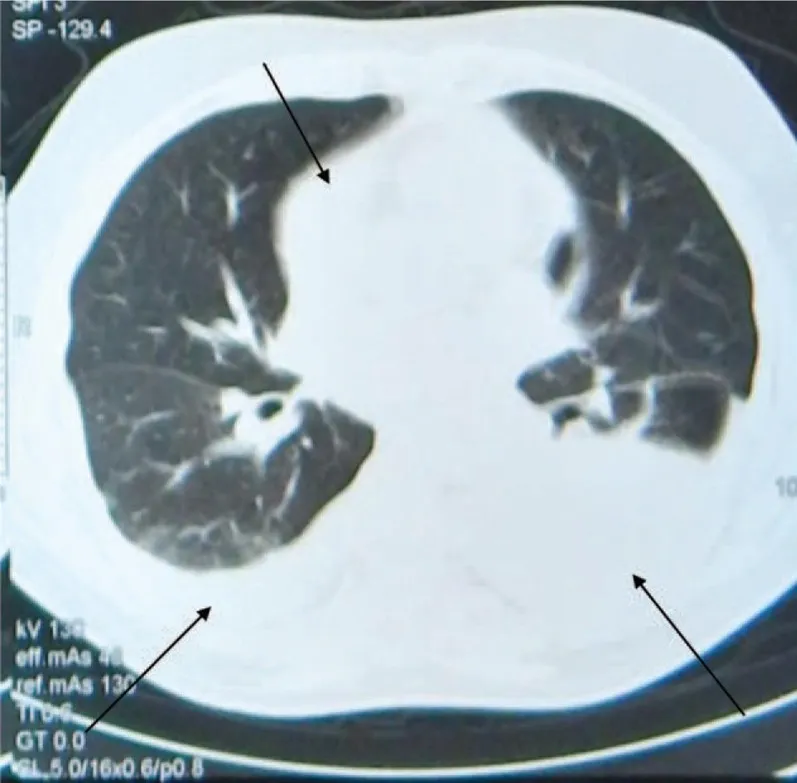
Chest-computed tomography. Pericardial and pleural effusions marked by arrows.
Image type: radiology (ct)